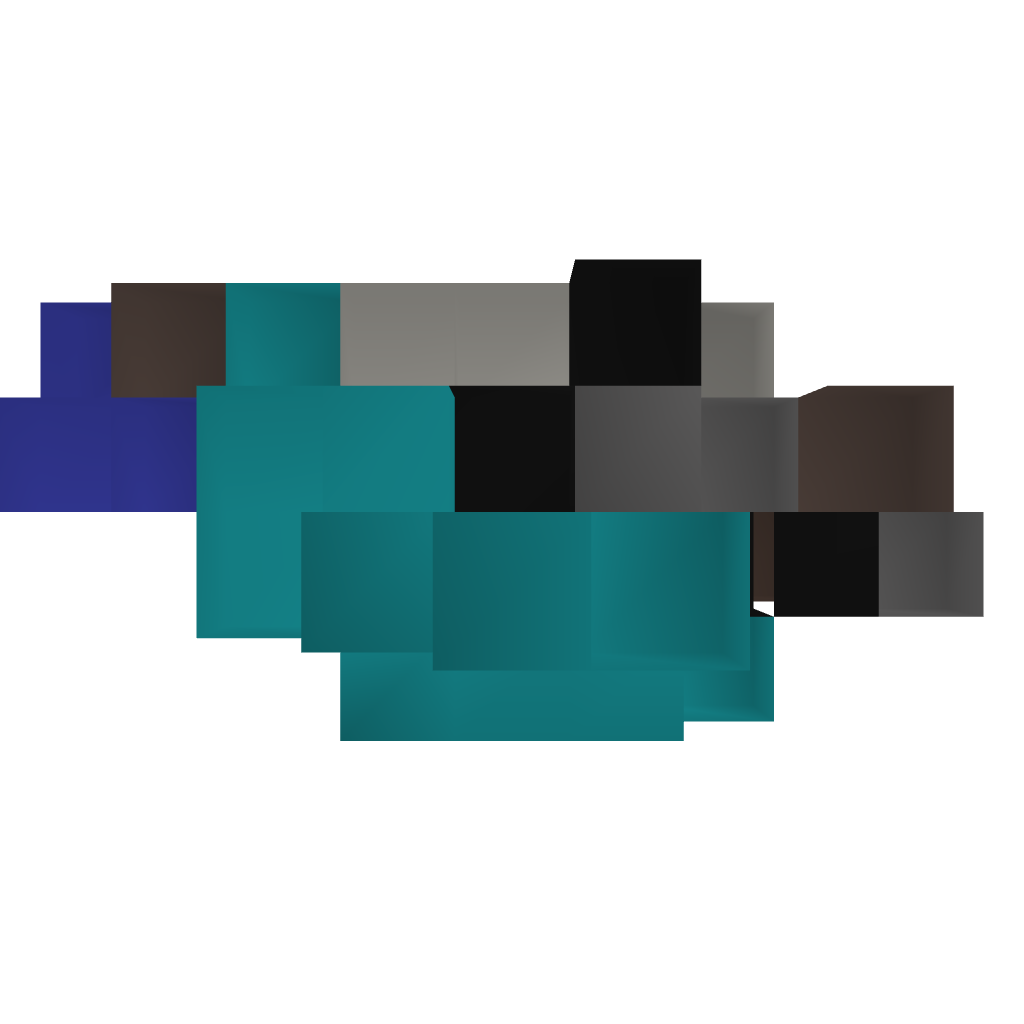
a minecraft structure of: Fighter/Attacker Kn-181 F/A